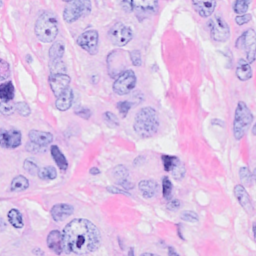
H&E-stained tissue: Breast